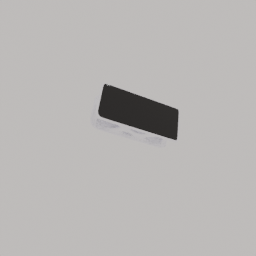
Label: furniture